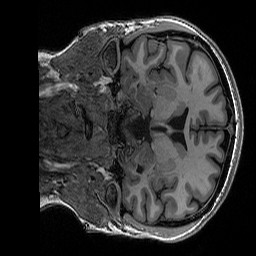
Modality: T1w
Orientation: coronal
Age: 38
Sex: female
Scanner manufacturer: siemens
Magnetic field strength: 3 T
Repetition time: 2.53 s
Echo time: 0.0033 s